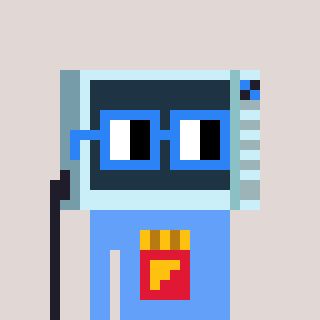
a pixel art character with square blue glasses, a microwave-shaped head and a blue-colored body on a warm background